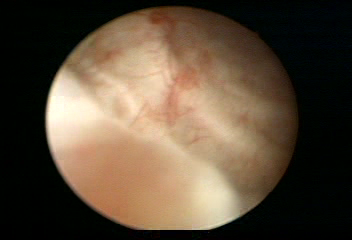
Modality: WLC
Class: Normal mucosa
Bladder cancer association: No